Question: I have a problem while running sql stored procedure (MSSQL 2005). Here is the code of it:
'''
CREATE PROCEDURE [GetItemColors]
@FetchCount int
AS
BEGIN
SELECT
TOP (@FetchCount) item.Id as ItemId, item.Published as Published, attributeValue.String as Color
FROM tblItem item, tblAttribute attributeValue, tblAttributeDefinition attributeDef
WHERE
item.Id = attributeValue.fkItemId
AND item.Deleted = 0
AND item.PendingPublish = 0
AND attributeValue.fkAttributeDefinitionId = attributeDef.Id
AND attributeDef.[Name] = 'Color'
ORDER BY item.Published DESC
END;
'''
Some times the execution of the procedure ends with exception:
'''
SqlException: Transaction (Process ID 66) was deadlocked on lock | communication buffer resources with another process and has been chosen as the deadlock victim. Rerun the transaction.
'''
Does anyone know how to rewrite the procedure to avoid the exception?
Is there anyway of 'pre-locking' tables within the stored procedure invocation so other code can't interrupt the execution?
Thanks in advance for you help!
---
edit 1: Estimated execution plan attached

---
edit 2: I get Deadlock Graph as the exception happens couple times per day in the live environment only. I'm not allowed to run profiler in live environment. I didn't manage to reproduce the deadlock in development environment.
---
edit 3: I didn't managed to get the deadlock winner.
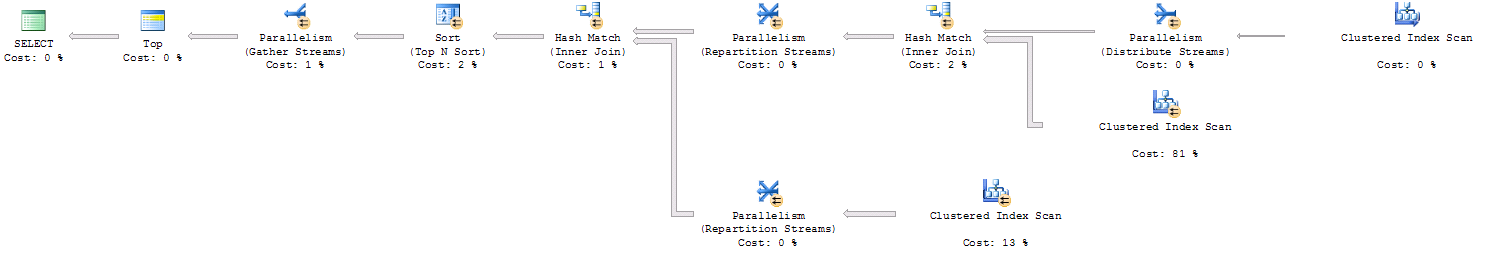
Answer: 1. post the deadlock info. See How to: Save Deadlock Graphs.
2. post the statement this procedure deadlocks with (ie. the deadlock winner)
3. post the exact schema of your tables involved, including all the indexes, clustered and non-clustered
You execution plan has no less than 3 clustered index scans. With a of the plan instead of the actual plan one cannot say what are the actual properties of the operators, but those lines look quite thick (indicating large results) and they are behind parallelism operators. All these point toward a bad indexing strategy that causes table scans. Such large scans are guaranteed to conflict with update. When the conflict results in a deadlock (which often happens due to index update order) then this query, as a read-only operation, will always be chosen ads a victim.
One solution is to properly index your database as to no longer have those expensive table scans. Besides overall performance benefit, it will also reduce the probability of deadlock conflict.
If deadlock persist, then the answer would be very specific depending on the actual deadlock situation.
As for a magic 'pre-lock' strategy, you can take a sledgehammer and decorate your query with or TABLOCK or even TABLOCKX hints, but the performance will go down the drain in no time. The proper solution is to address the deadlock, not to force serialization.